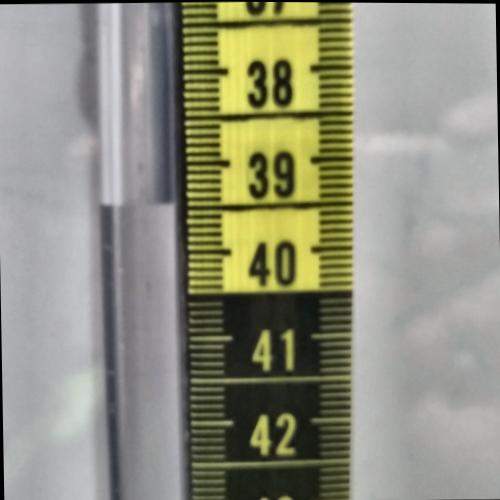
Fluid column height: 39.4 cm